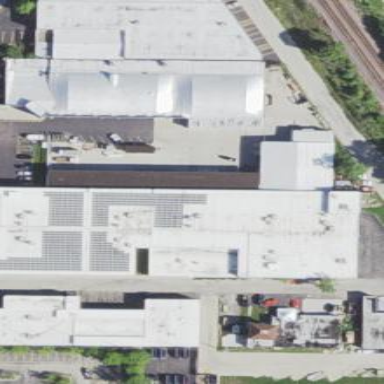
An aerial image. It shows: Industrial building.